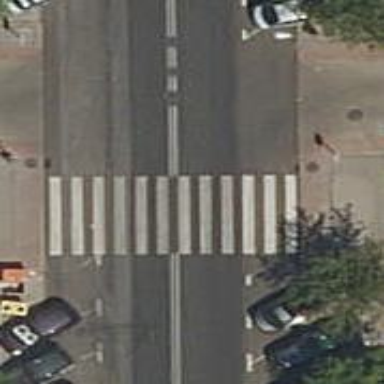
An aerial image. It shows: Uncontrolled crossing on the road.